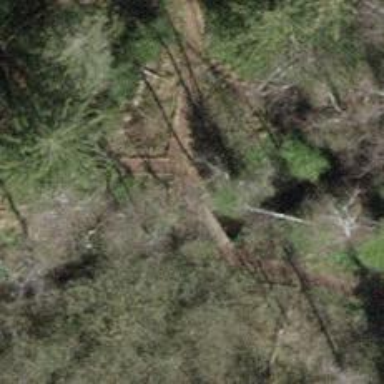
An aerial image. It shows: Path on bridge.